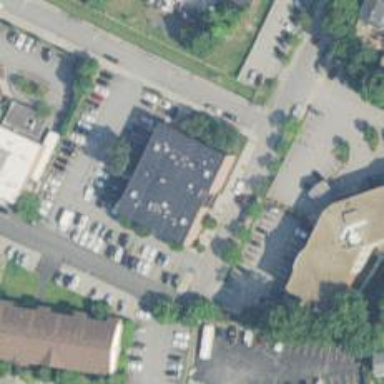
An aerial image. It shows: Healthcare clinic.